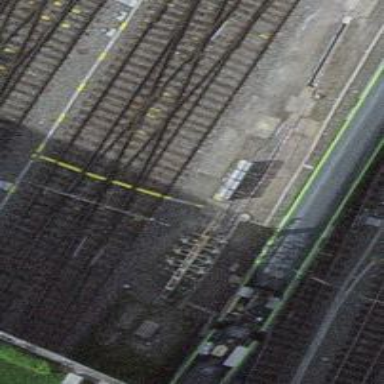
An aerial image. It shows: Railway crossing.